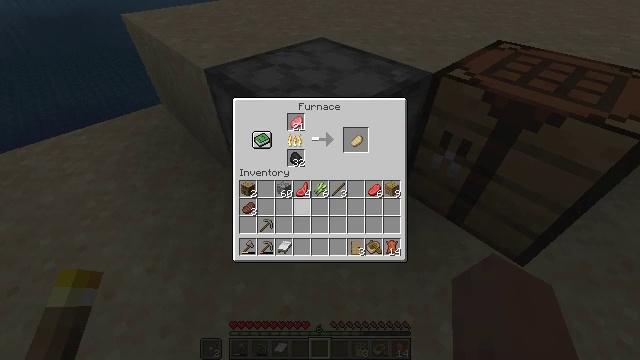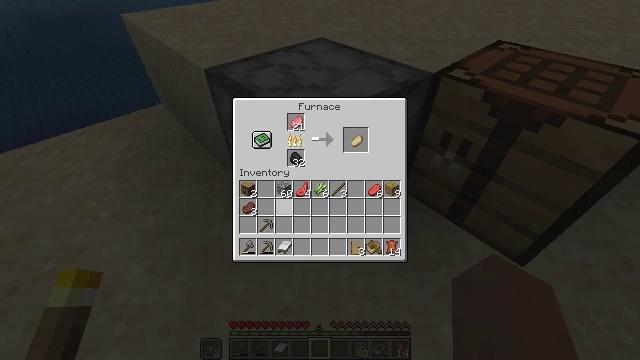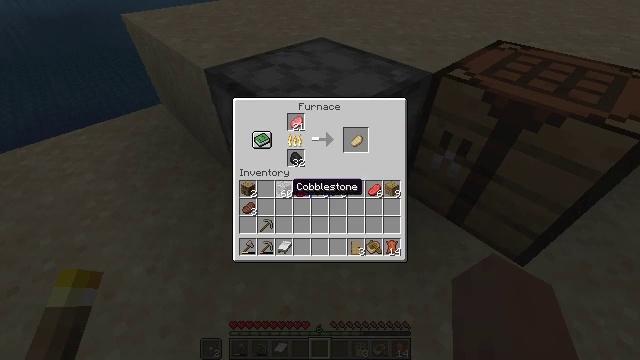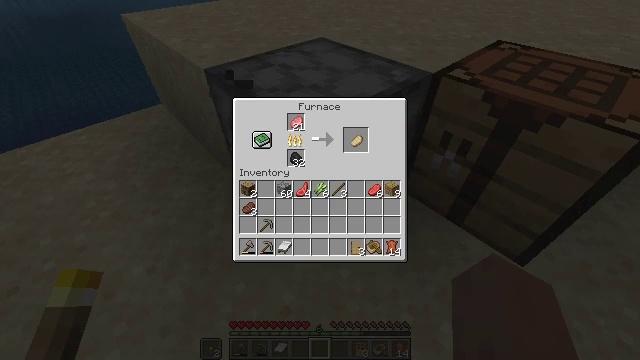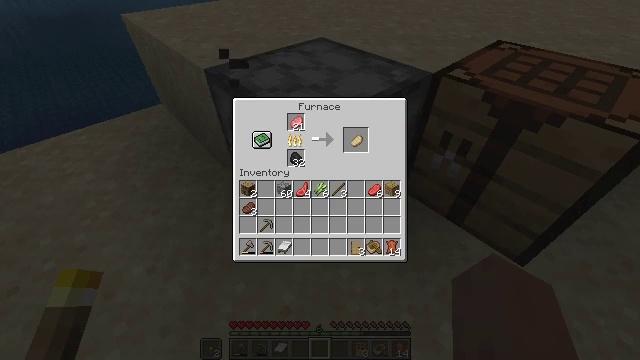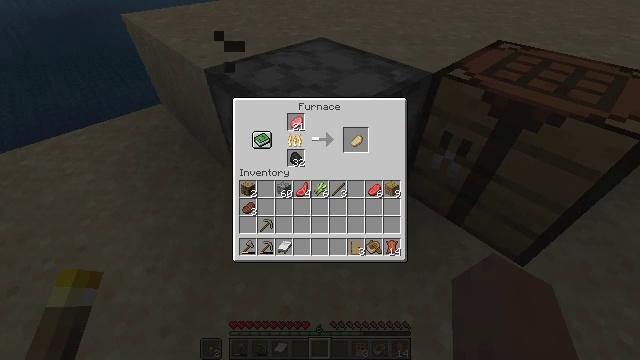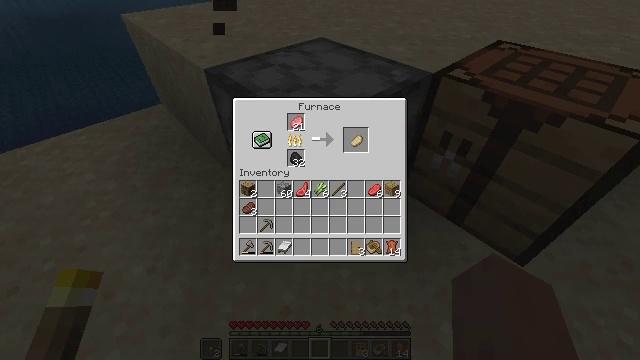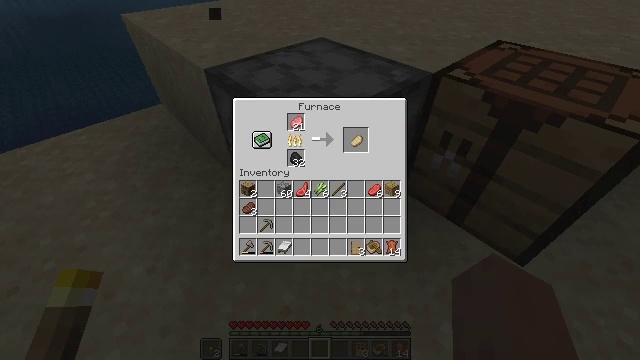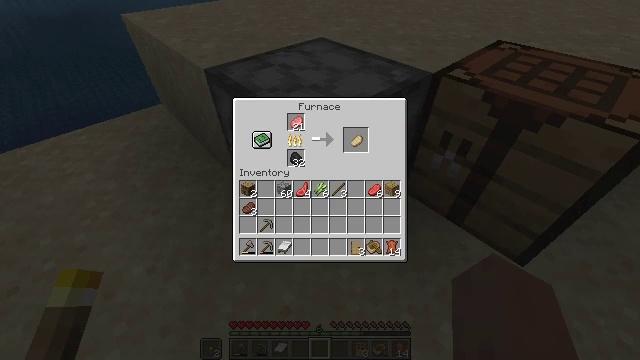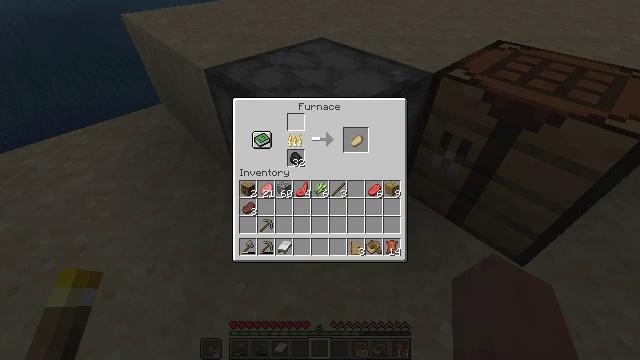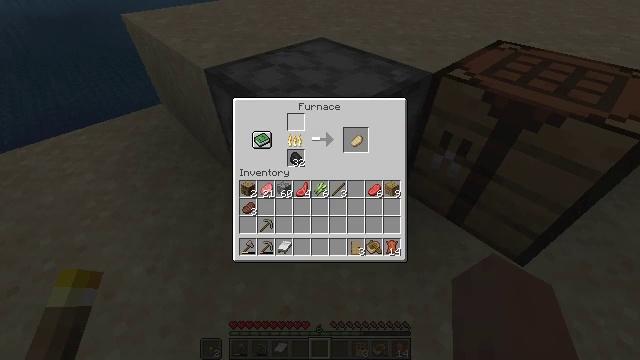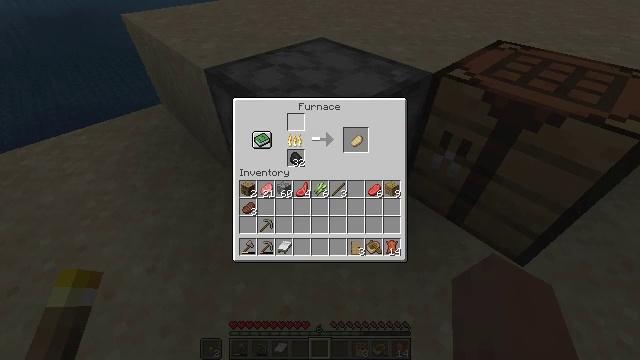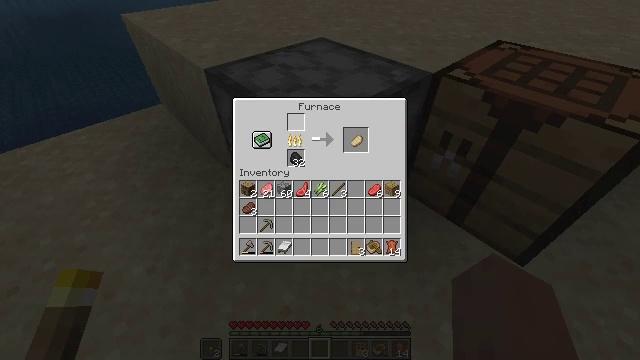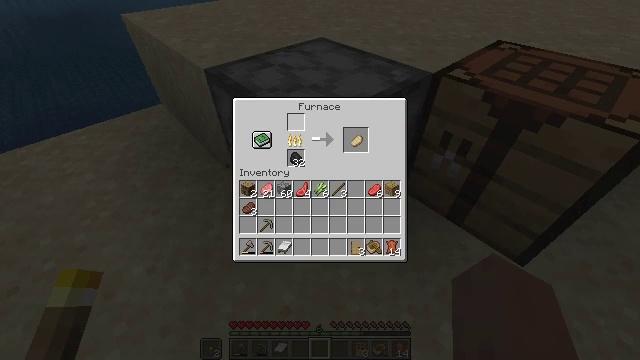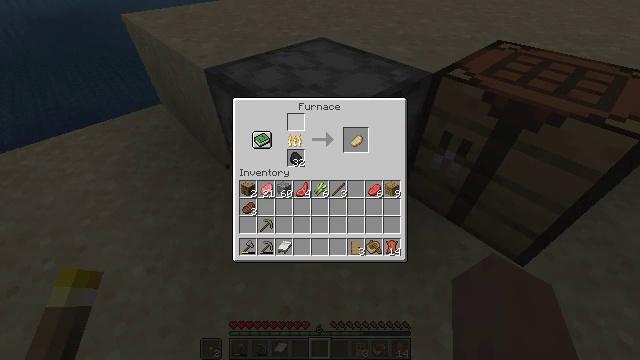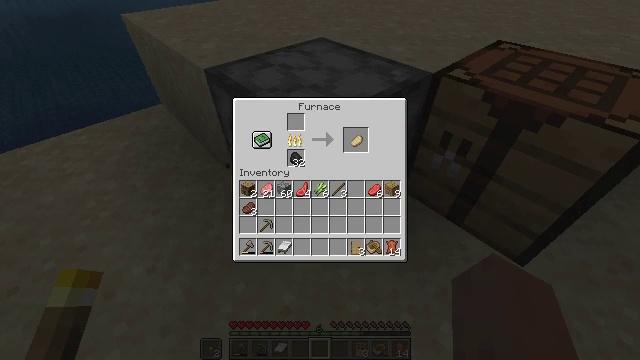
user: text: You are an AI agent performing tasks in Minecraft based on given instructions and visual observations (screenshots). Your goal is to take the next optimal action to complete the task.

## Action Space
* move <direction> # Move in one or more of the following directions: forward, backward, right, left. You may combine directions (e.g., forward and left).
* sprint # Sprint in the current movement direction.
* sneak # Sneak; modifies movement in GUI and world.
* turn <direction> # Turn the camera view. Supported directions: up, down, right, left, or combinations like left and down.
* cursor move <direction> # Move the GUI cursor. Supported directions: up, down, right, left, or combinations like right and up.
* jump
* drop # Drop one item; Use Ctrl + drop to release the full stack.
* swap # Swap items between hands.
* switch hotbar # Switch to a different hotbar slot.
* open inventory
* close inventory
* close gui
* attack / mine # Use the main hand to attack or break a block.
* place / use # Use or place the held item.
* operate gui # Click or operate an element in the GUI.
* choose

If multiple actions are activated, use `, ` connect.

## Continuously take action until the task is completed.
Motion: motion action
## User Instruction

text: Heat raw porkchop in a furnace to craft cooked porkchop.
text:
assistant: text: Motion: no_op
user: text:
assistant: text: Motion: cursor move up
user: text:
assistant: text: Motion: cursor move right and up
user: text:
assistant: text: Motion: cursor move right and up
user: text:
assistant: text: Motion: sneak, cursor move up
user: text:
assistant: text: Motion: sneak
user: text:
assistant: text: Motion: sneak
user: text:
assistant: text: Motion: sneak
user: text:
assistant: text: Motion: sneak, operate gui
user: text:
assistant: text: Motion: sneak, operate gui
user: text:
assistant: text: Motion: sneak, operate gui
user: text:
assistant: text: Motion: sneak
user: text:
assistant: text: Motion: sneak
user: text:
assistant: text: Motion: sneak
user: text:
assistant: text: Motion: sneak, cursor move right and down
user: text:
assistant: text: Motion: sneak, cursor move right and down
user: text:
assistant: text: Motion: sneak, cursor move right and down
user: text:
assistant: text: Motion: sneak
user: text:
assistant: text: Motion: sneak
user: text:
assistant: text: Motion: sneak
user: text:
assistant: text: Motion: sneak, cursor move left
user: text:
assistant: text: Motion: sneak
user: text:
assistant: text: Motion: sneak, operate gui
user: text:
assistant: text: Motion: sneak, operate gui
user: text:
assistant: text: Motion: sneak
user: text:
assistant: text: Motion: sneak, cursor move left and up
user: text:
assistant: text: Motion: sneak, cursor move up
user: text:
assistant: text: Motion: sneak
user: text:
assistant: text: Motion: sneak, operate gui
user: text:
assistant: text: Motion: sneak, operate gui